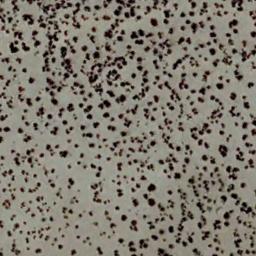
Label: chaparral